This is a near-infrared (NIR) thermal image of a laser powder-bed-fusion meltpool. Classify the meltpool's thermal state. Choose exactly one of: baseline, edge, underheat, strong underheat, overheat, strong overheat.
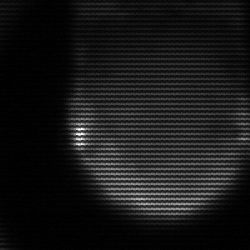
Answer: edge